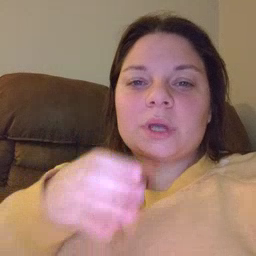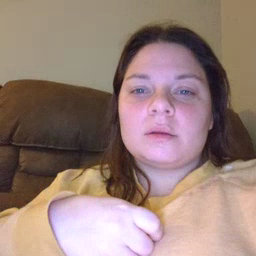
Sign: cereal